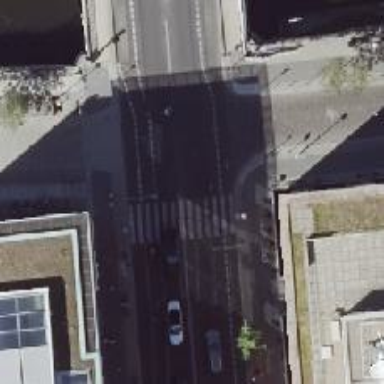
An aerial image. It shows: Tertiary road with asphalt surface. There is separate sidewalk and lane for cyclists in both directions. No stopping is allowed on the parking area.